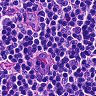
Metastatic tissue present: no